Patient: sex M, age 48
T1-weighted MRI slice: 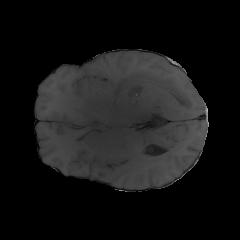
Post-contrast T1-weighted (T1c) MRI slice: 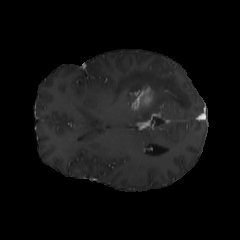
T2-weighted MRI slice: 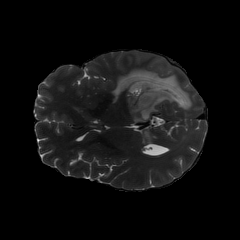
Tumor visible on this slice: yes
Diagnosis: Glioblastoma, IDH-wildtype
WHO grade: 4